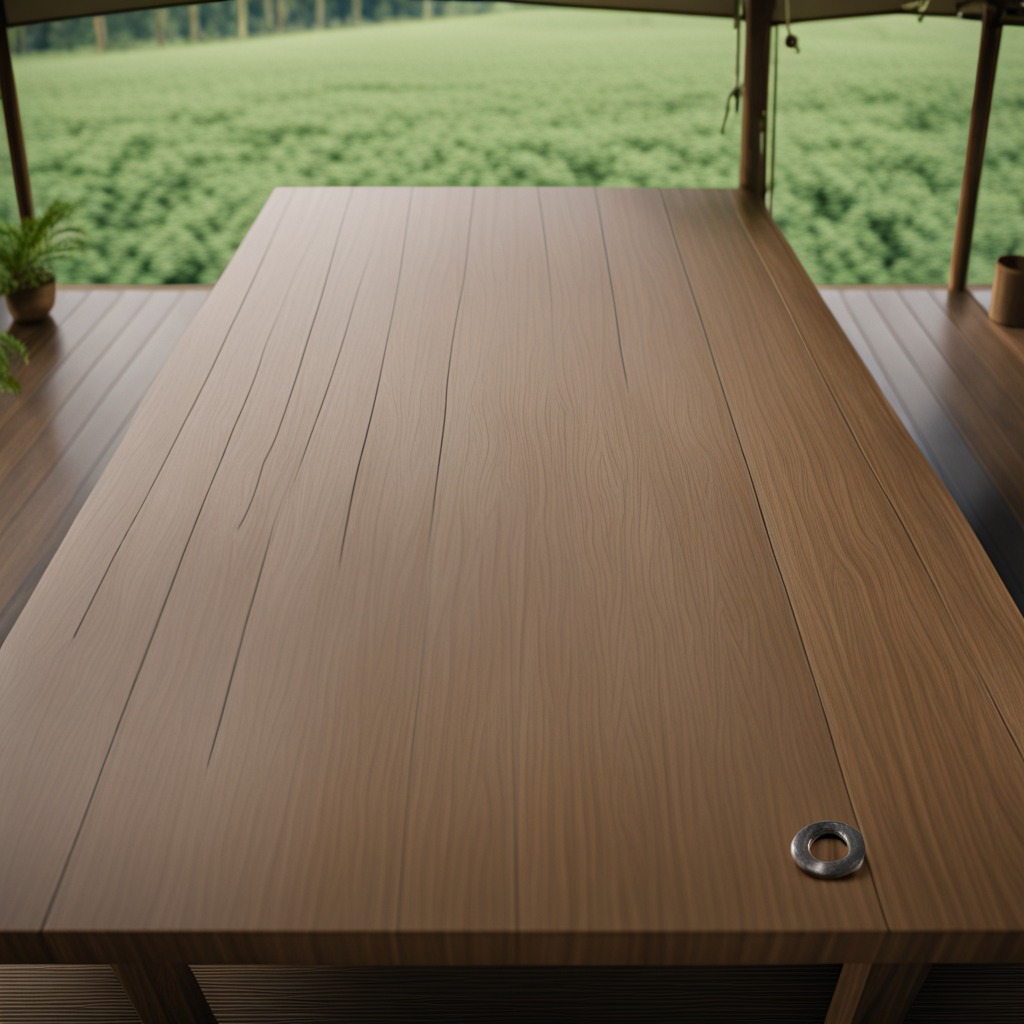
A flat metal washer is lying on a wooden table inside a jungle field workshop tent humid ambient light worn but